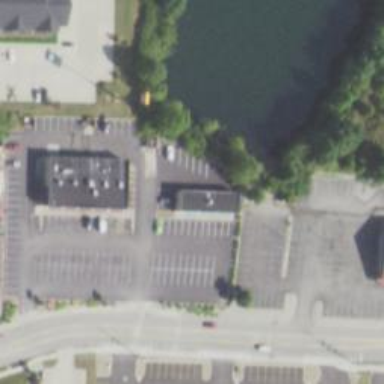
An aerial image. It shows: Swimming pool shop.